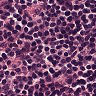
Metastatic tissue present: no